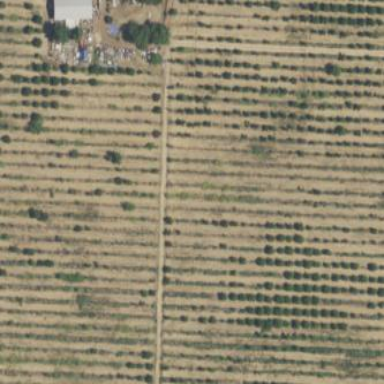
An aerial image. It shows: Orange orchard with rows of orange trees.